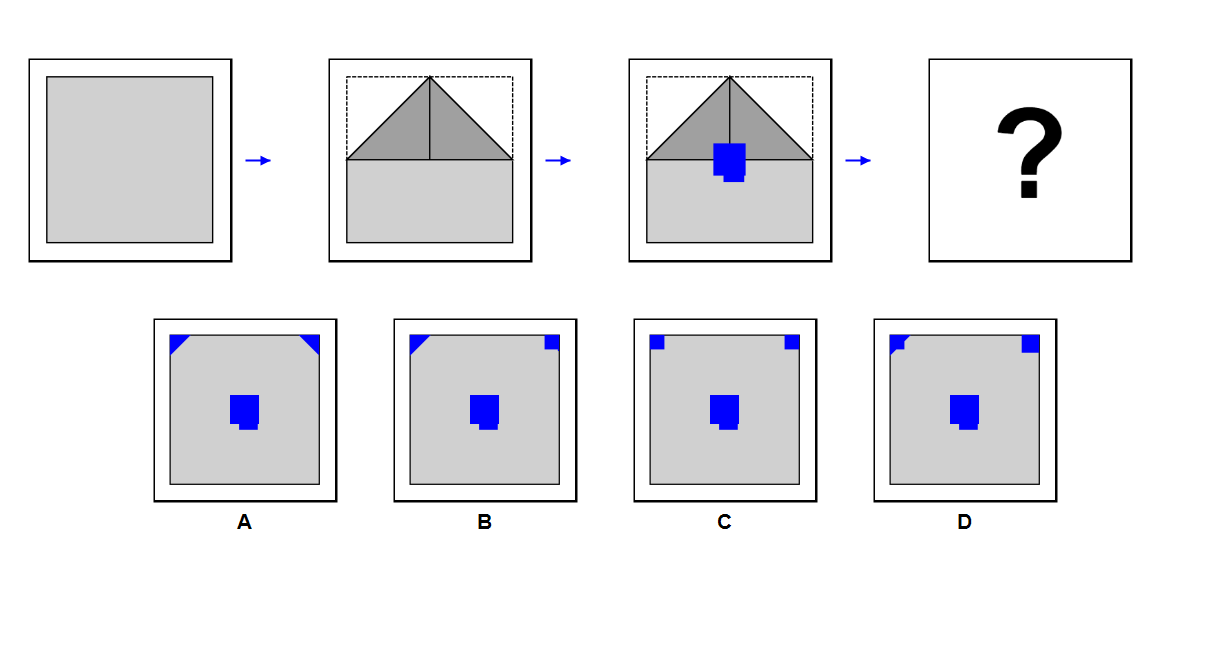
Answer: C